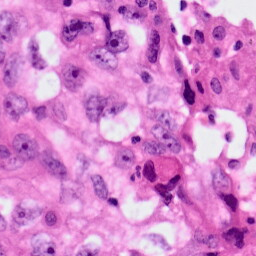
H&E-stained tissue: Lung